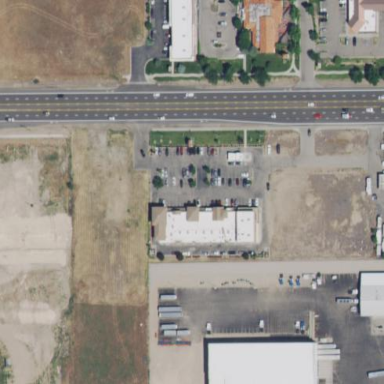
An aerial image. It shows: Commercial area.